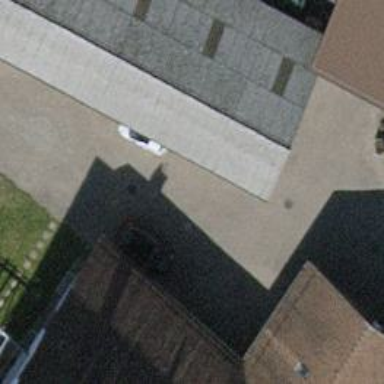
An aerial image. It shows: Driveway made of paving stones.